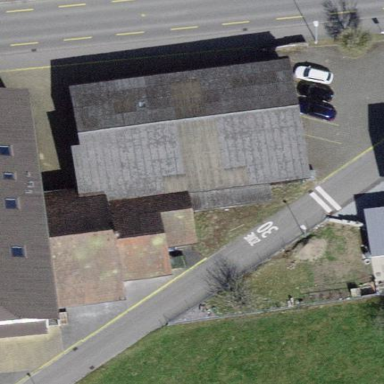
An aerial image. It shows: Warehouse with tiled roof.